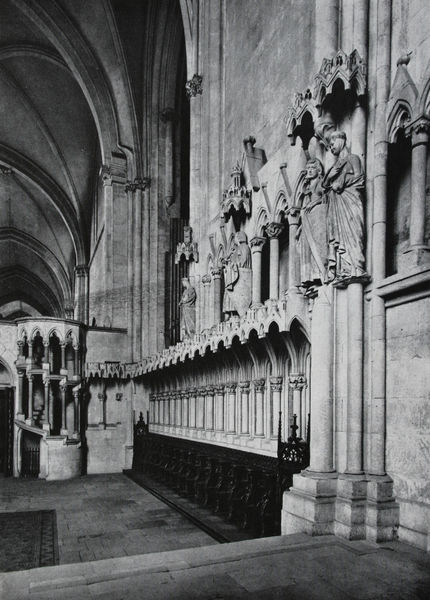
Titel: Südwand des Chorquadrums
Standort: Naumburg (Saale)
Institution: Dom
Schlagwörter: kämpfer, mann, weiß, frankreich, grau, holz, marmor, pfeiler, schwarz, säule, säulen, dach, teppich, wand, architektur, sockel, stein, innenraum, kirche, boden, figur, decke, gewänder, paar, gotik, engel, skulptur, schiff, ansicht, bogen, giebel, mauer, empore, pilaster, figuren, kuppel, treppe, vorsprung, gestühl, detail, aufgang, innenansicht, stufe, stufen, plastik, galerie, halle, foto, fotografie, photographie, bögen, wände, fussboden, gewölbe, glaube, kloster, kreuz, religion, dom, mauerwerk, schlicht, schwarz weiss, fliesen, schwert, altar, bänke, kapitelle, kathedrale, photo, kirchenschiff, kreuzrippen, kreuzrippengewölbe, skulpturen, statuen, bündelpfeiler, dienste, gotisch, kanzel, kreuzgewölbe, kreuzgratgewölbe, rippengewölbe, seitenschiff, zwerggalerie, chor, baldachin, mönche, heilige, fließen, gothik, joch, sakral, christentum, nischen, basen, gotteshaus, sitzreihen, sakralarchitektur, wendeltrppe, gesprenge, chorgestühl, apostel, baldachine, choral, helige, stuhlreihe, chorstuhl, jznger dienst, statuen8